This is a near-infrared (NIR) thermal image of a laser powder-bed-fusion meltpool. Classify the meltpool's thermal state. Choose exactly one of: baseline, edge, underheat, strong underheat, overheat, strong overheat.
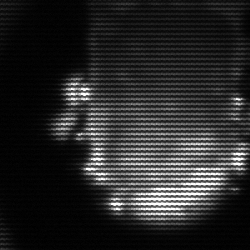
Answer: baseline